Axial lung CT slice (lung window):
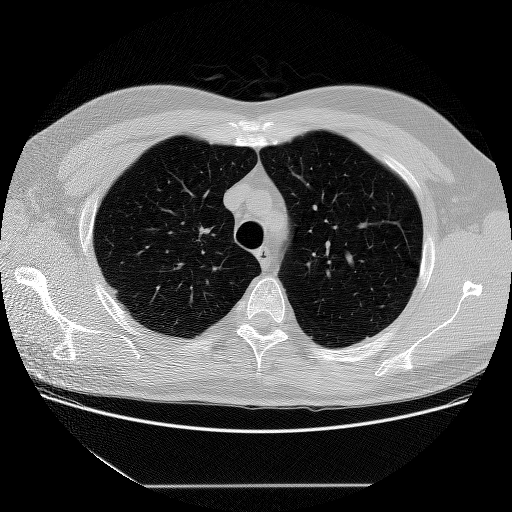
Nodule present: no